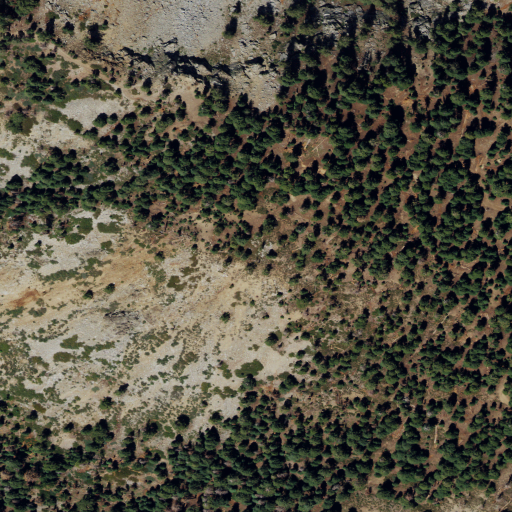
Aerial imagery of mountain in California named Mount Raymond containing evergreen forest and shrub